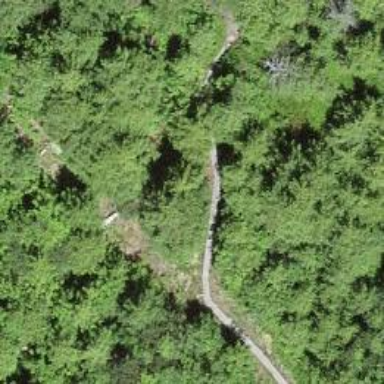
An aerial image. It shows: Scenic path leading to tourist attraction.